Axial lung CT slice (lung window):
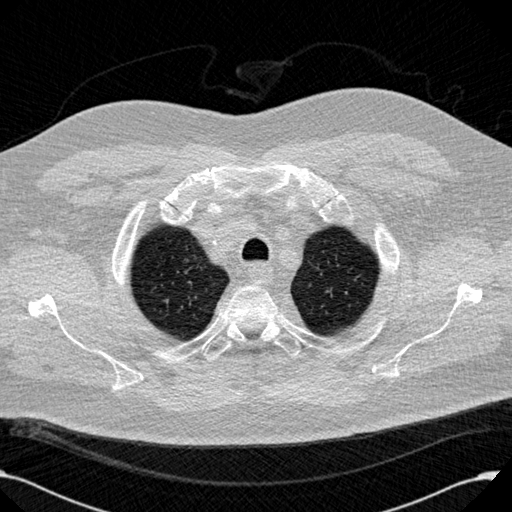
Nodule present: no